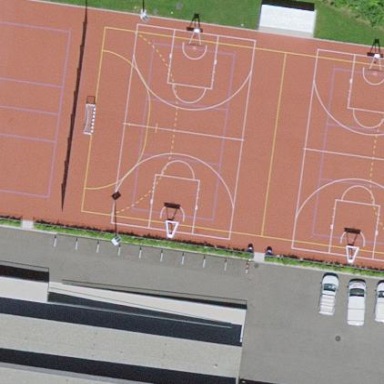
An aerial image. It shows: Multi-sport pitch with tartan surface for leisure activities.